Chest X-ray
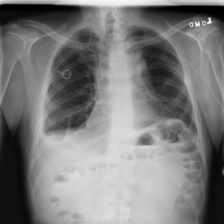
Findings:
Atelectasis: negative
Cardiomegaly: negative
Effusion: positive
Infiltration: negative
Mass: negative
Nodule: negative
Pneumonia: negative
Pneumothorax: negative
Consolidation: negative
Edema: negative
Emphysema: negative
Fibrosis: negative
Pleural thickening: negative
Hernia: negative